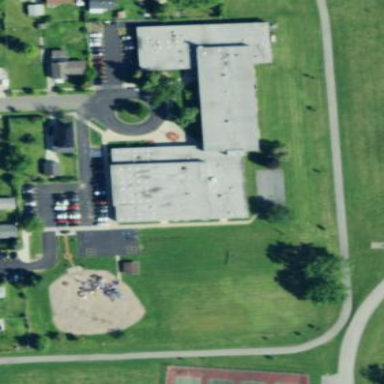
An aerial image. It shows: School building.